Question: I have the follwing dependencies in my POM. I am trying to add the CDI facet in IntelliJ IDEA 11 because I thought I would get an option for creating the beans.xml file without manually having to write it, just as you do with persistence.xml etc. However even though I have the dependencies it says Weld is missing, but why do I need to download these when I have everything I need in the POM?
'''
<dependency>
<groupId>javax</groupId>
<artifactId>javaee-api</artifactId>
<version>6.0</version>
<scope>provided</scope>
</dependency>
<dependency>
<groupId>javax.enterprise</groupId>
<artifactId>cdi-api</artifactId>
<version>1.0</version>
<scope>provided</scope>
</dependency>
'''

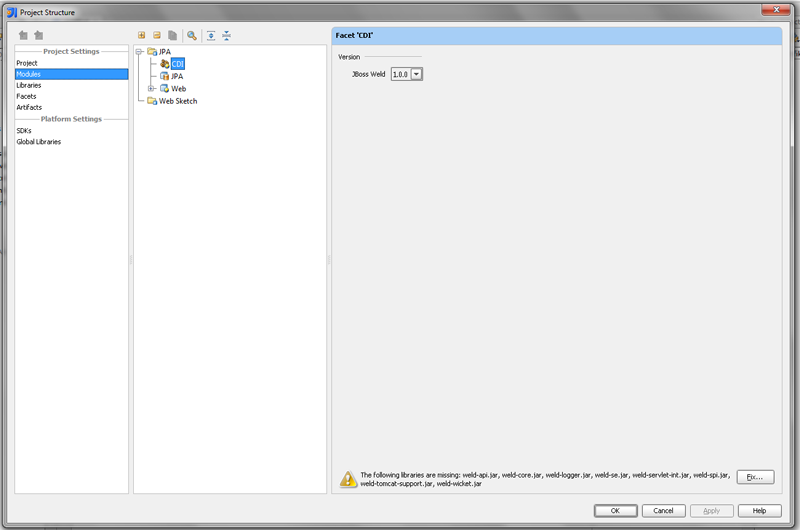
Answer: On a JBoss stack, I usually use that dependency:
'''
<dependency>
<groupId>org.jboss.spec</groupId>
<artifactId>jboss-javaee-6.0</artifactId>
<version>1.0.0.Final</version>
<type>pom</type>
<scope>provided</scope>
</dependency>
'''
(Requires JBoss Repo)
Have a look at that configuration <URL>